Field crop: tomato
Growth stage: 1
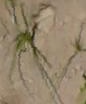
Species: cyperus